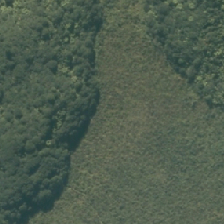
Land cover: herbaceous_freshwater_vege